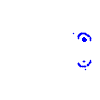
Particle: pion